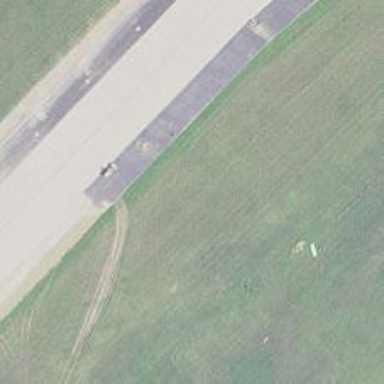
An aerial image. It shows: View of taxiway at the airport.